Interaction volume radius: 10 \u00c5
Interaction volume height: 35 \u00c5
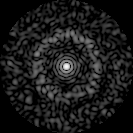
Disorder parameter: 0.8261